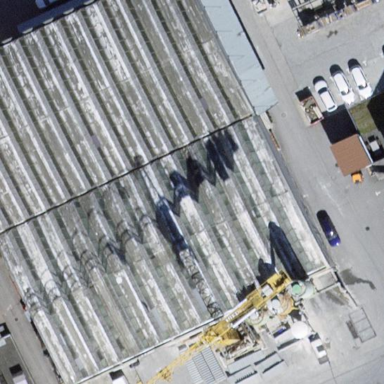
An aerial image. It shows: Industrial building.